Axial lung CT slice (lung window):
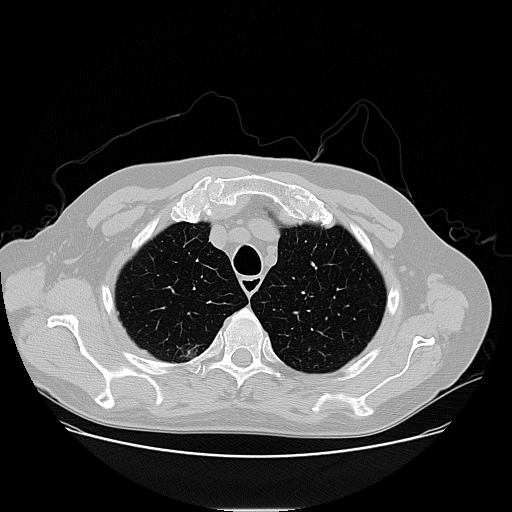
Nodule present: no